Field crop: maize
Growth stage: 1
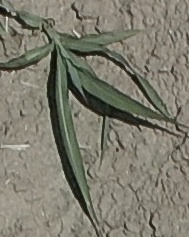
Species: sorghum